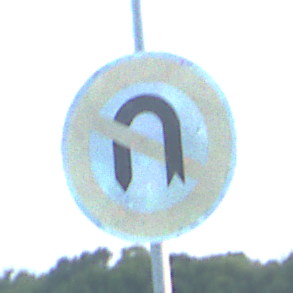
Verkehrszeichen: VerbotWenden
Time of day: SunriseSunset
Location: Outdoor (Nature)
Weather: PartlyCloudy
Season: NotSpecified
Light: Natural